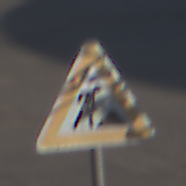
Verkehrszeichen: Arbeitsstelle
Umgebung: Outdoor, Urban
Tageszeit: MorningAfternoon
Wetter: Clear
Licht: Natural
Jahreszeit: NotSpecified
Kontrast: HighContrast